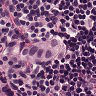
Metastatic tissue present: yes